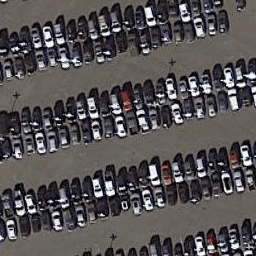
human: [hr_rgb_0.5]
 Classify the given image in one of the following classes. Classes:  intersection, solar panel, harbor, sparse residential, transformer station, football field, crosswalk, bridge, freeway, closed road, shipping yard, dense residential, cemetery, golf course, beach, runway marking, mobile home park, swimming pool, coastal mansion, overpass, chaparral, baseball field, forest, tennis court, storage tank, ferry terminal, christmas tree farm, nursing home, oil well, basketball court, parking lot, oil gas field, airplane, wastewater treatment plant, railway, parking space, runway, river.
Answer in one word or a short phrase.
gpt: parking lot